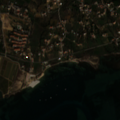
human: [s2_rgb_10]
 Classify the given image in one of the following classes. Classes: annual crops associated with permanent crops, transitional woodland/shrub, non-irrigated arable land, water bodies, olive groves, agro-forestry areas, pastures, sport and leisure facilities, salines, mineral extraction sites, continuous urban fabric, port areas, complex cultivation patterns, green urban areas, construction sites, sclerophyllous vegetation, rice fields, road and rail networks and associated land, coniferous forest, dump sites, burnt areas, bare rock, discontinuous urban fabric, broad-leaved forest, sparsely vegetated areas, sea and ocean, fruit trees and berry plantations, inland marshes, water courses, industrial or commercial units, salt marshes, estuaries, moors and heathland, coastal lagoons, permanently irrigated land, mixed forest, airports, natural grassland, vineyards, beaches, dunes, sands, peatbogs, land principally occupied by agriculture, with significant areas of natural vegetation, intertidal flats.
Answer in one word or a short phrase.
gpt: discontinuous urban fabric, fruit trees and berry plantations, annual crops associated with permanent crops, complex cultivation patterns, salt marshes, salines, intertidal flats, coastal lagoons